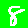
Digit: 8